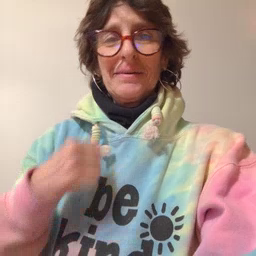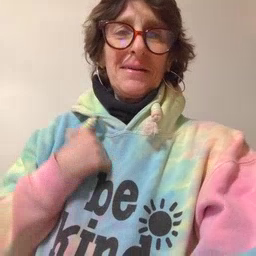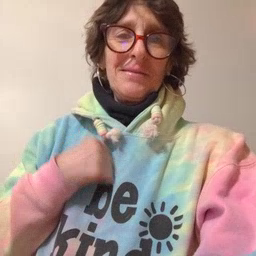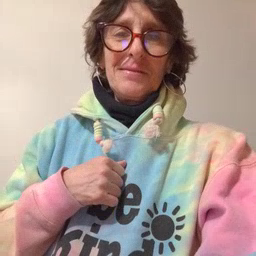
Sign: bath